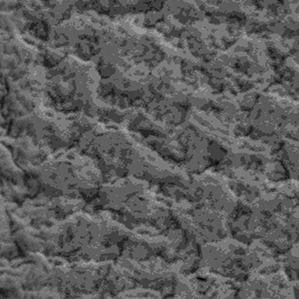
Label: frost